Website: slack
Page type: stored-credit-cards
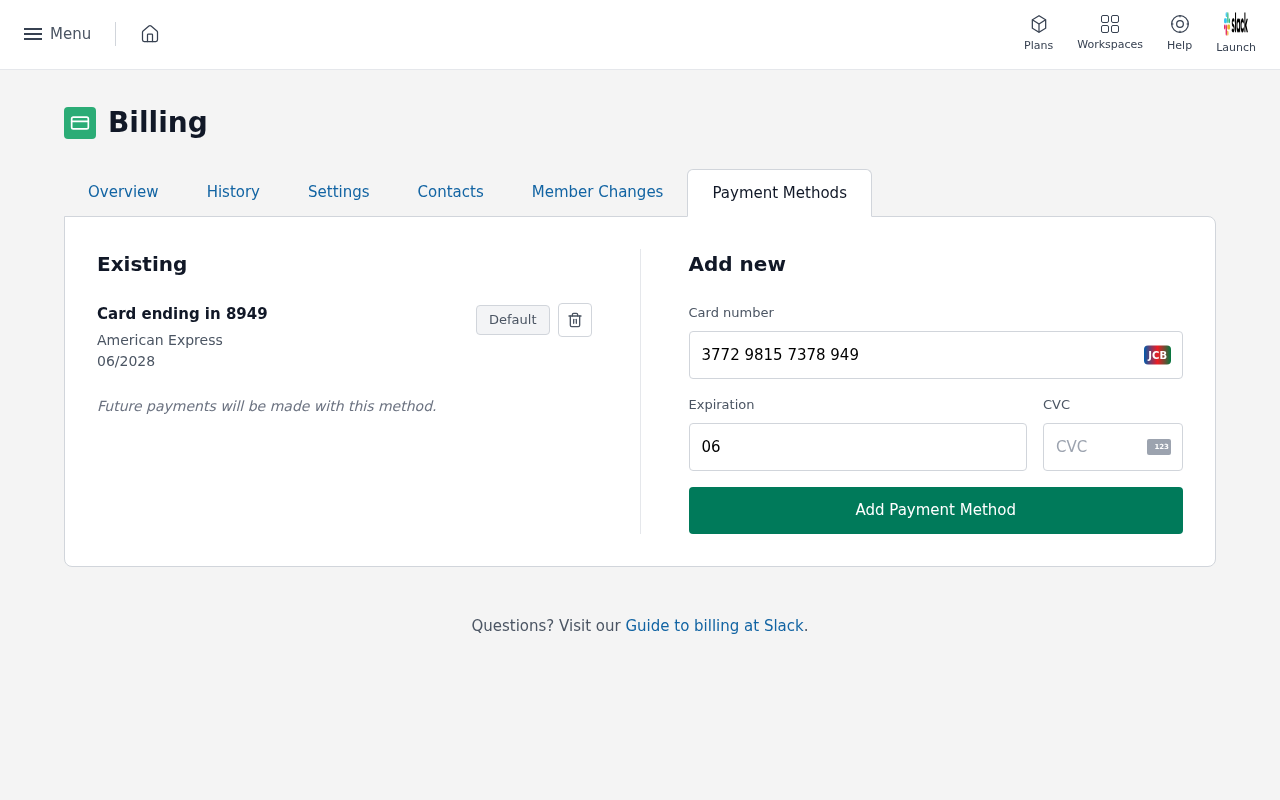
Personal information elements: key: PII_CARD_CVV
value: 8790
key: PII_CARD_EXPIRY
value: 06/2028
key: PII_CARD_EXPIRY
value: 06/28
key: PII_CARD_LAST4
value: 8949
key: PII_CARD_NUMBER
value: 3772 9815 7378 949
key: PII_CARD_TYPE
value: American Express